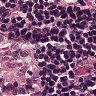
Metastatic tissue present: no